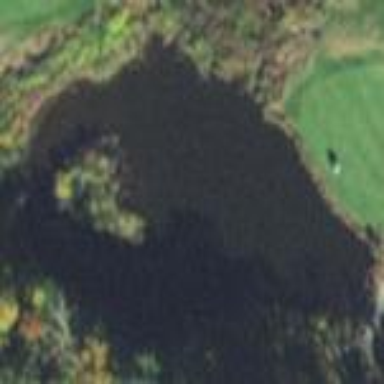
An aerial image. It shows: Water hazard in golf course. The hazard is natural water feature.